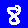
Digit: 8